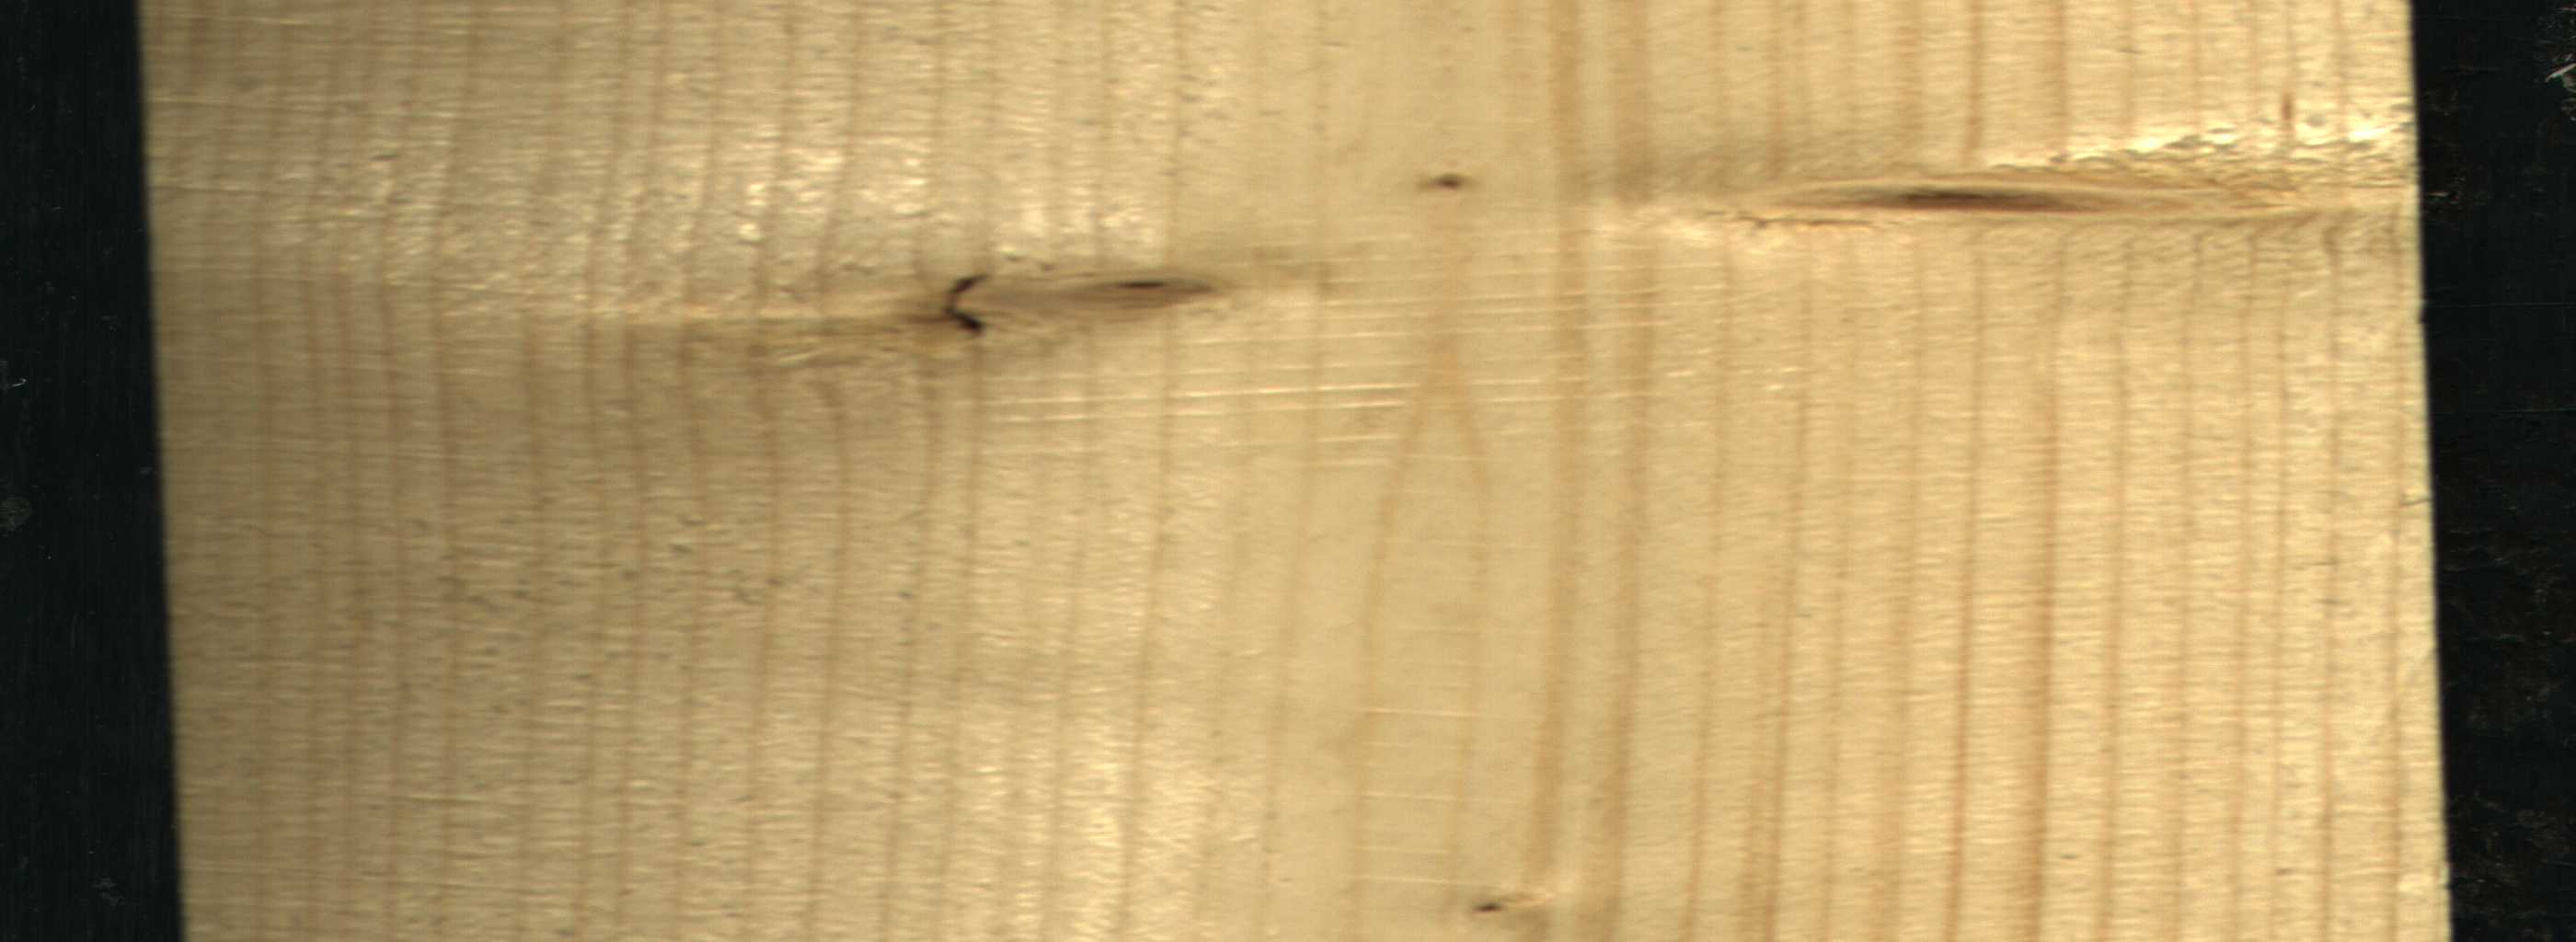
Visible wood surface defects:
Dead_Knot
Live_Knot
Live_Knot